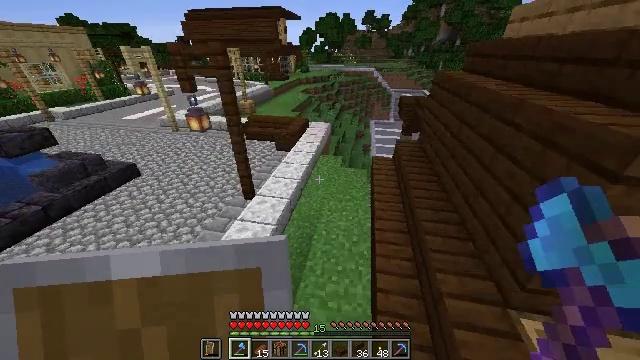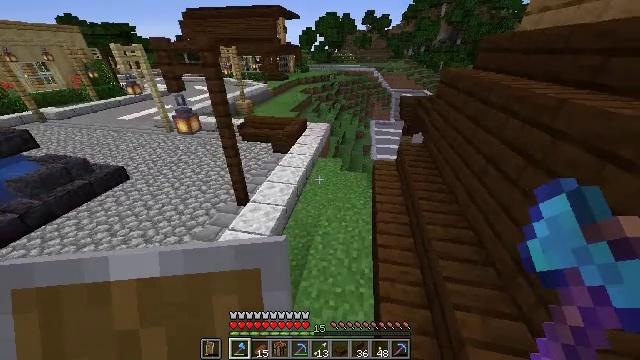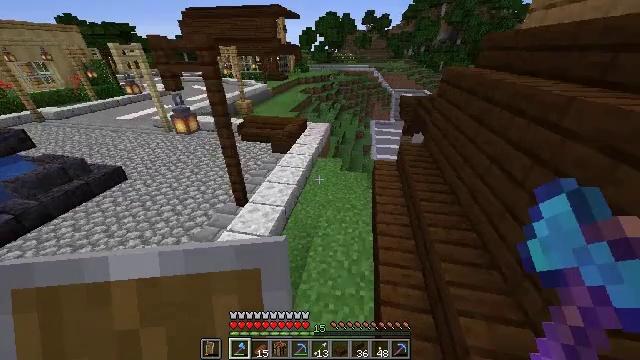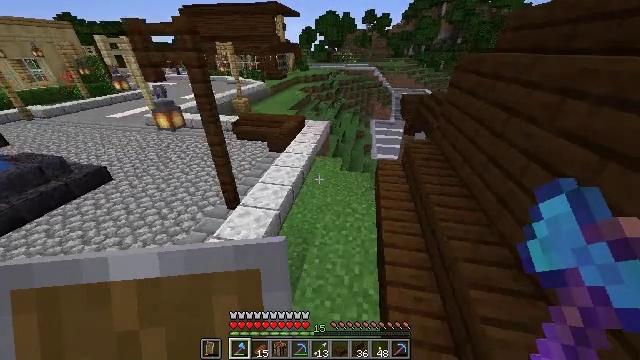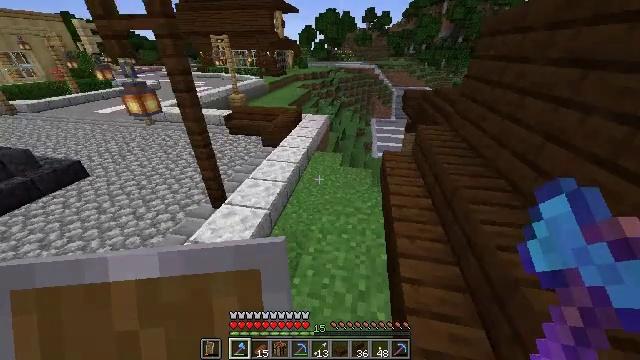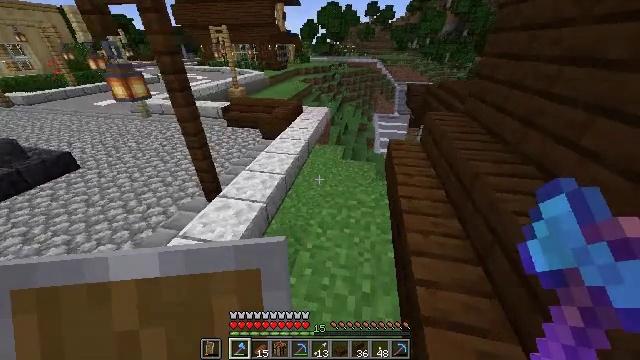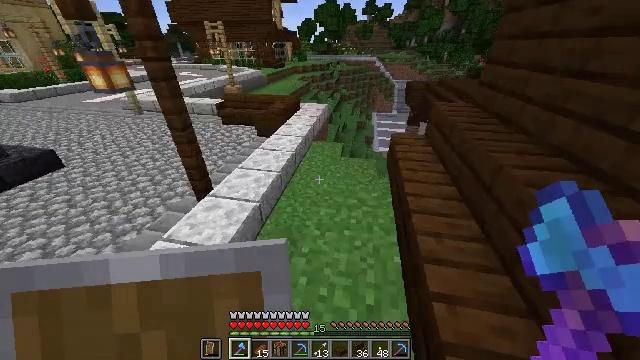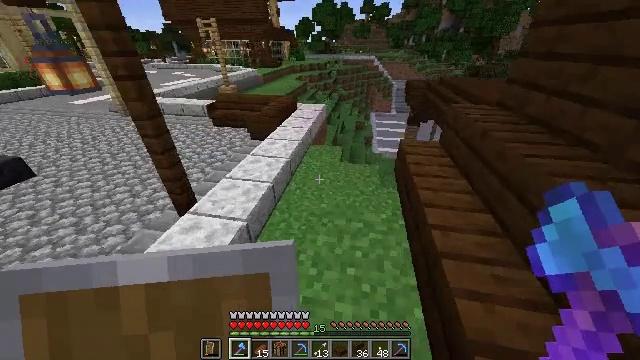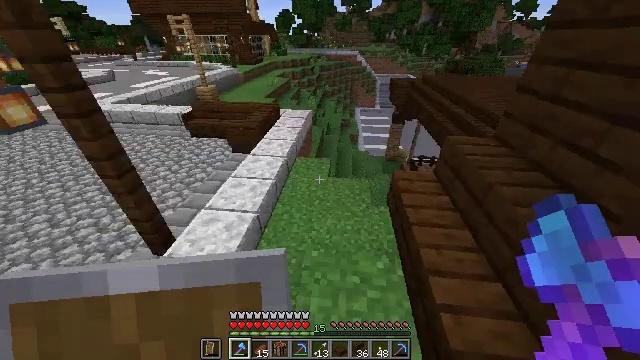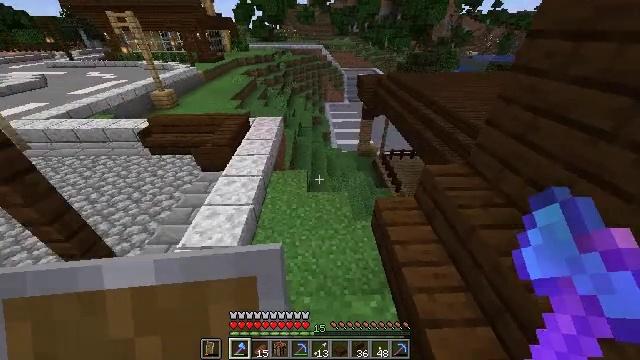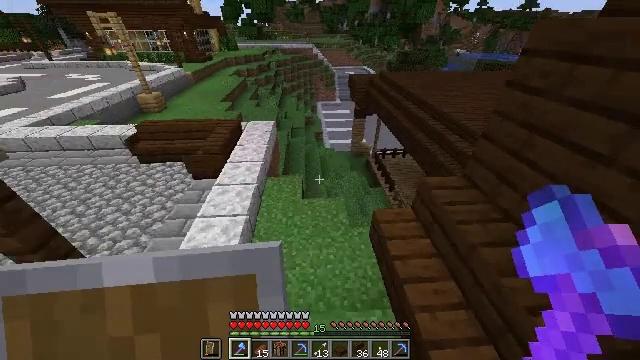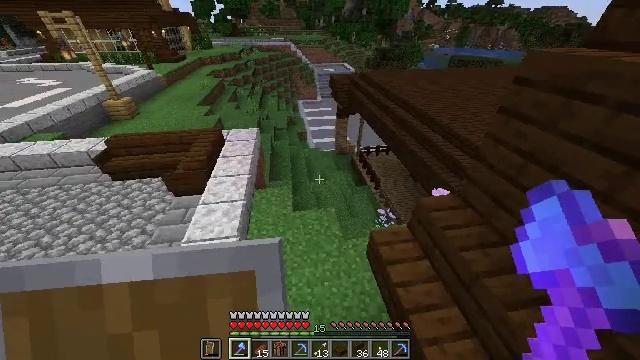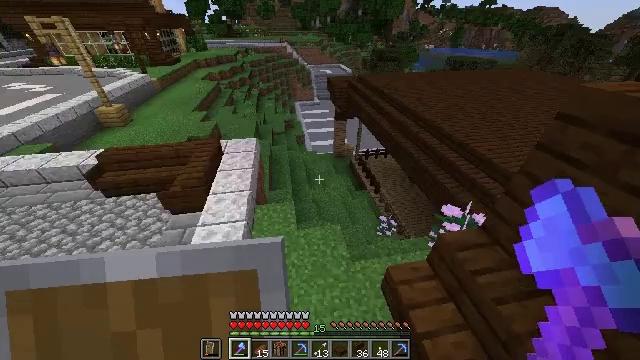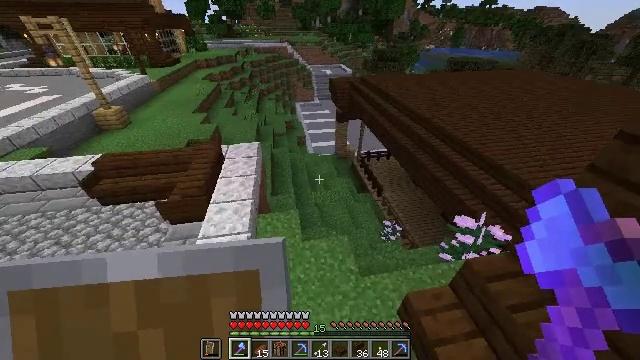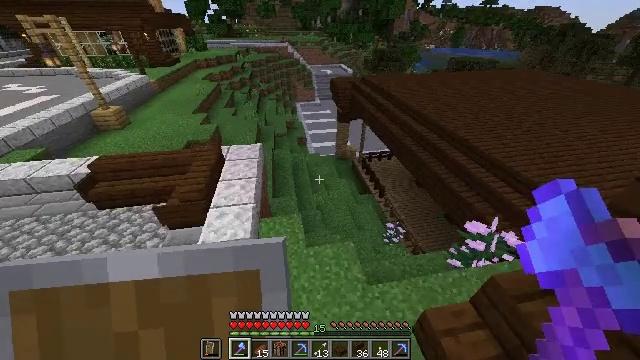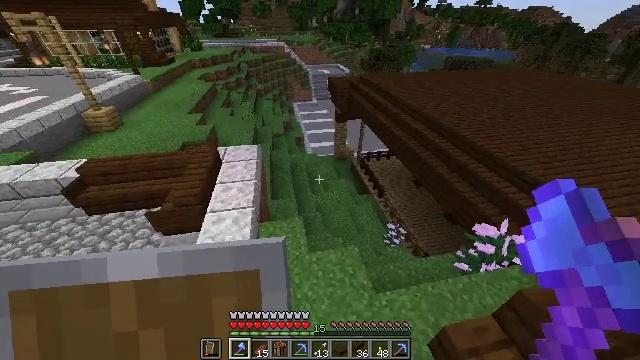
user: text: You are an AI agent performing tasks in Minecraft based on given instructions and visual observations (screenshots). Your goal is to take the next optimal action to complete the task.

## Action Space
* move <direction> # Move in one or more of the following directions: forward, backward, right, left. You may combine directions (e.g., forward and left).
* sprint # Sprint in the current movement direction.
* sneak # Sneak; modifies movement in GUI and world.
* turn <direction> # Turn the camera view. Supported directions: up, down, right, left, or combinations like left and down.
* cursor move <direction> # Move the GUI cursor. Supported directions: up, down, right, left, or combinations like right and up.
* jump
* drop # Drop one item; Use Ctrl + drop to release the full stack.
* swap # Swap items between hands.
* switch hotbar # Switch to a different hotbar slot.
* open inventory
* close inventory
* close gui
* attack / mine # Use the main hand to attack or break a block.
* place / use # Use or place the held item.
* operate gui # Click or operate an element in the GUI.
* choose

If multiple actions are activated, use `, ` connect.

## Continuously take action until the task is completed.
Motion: motion action
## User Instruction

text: Attack the oak planks to recycle it.
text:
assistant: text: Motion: move forward
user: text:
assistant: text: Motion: move forward
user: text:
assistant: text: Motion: move forward
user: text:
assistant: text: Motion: move forward
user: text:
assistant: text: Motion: move forward
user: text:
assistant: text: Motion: move forward
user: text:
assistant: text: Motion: move forward
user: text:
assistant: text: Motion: move forward and move left, turn right and down, jump
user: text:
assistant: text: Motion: move forward and move left, turn right and down, jump
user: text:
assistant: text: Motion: move forward, turn right, jump
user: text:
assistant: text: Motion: move forward, turn right, jump
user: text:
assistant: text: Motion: move forward, turn right, jump
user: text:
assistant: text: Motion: move forward and move left, jump
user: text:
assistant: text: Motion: move forward and move left
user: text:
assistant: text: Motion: move forward and move left
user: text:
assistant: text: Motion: move forward and move left, turn right and up
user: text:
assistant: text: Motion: move forward and move left, turn right and up
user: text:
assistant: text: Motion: move forward and move left, turn right and up
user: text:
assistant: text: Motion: move forward and move left, turn right
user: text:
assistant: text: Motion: move forward and move left
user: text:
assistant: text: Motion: move forward and move left, turn right
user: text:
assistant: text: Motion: move forward and move left, turn right
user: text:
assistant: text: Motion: move left, turn right
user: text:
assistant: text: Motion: move left, turn right
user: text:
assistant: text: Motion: move left, turn right
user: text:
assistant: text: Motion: move left
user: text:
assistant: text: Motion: move left
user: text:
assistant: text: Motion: move left
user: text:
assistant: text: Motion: move left
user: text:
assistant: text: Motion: move left